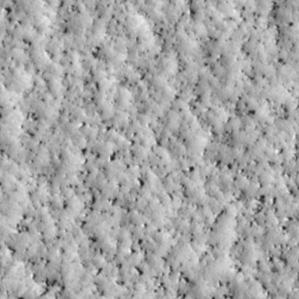
Label: non_frost